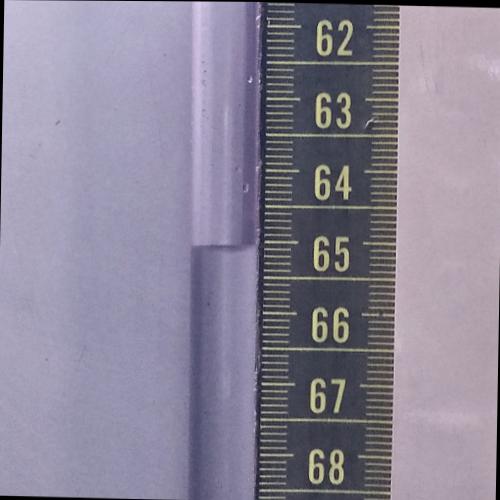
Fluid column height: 65.1 cm